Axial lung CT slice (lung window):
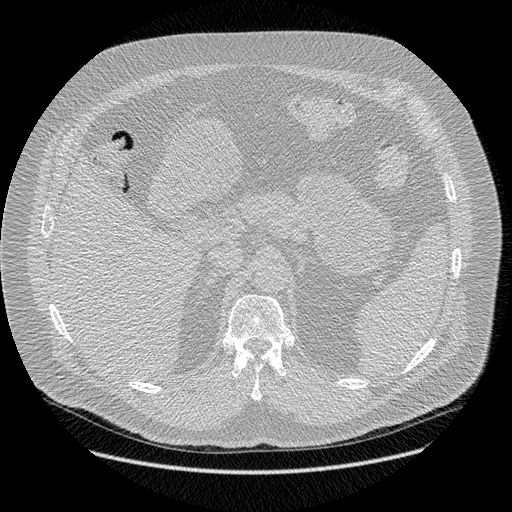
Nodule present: no